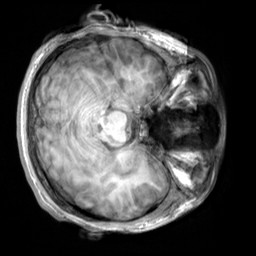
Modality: T1w
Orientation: axial
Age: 23
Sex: male
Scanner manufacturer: siemens
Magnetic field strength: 3 T
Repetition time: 2.3 s
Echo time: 0.00303 s